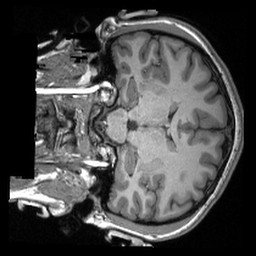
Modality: T1w
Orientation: coronal